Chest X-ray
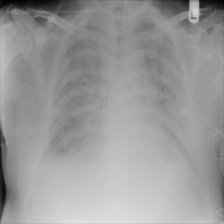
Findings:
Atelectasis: negative
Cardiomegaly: negative
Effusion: negative
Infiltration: positive
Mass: negative
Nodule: negative
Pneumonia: negative
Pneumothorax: negative
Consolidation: negative
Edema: negative
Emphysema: negative
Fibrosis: negative
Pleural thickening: negative
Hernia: negative